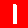
Digit: 1